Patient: sex F, age 58
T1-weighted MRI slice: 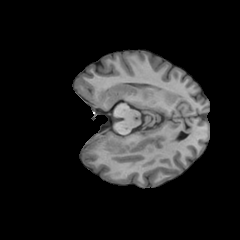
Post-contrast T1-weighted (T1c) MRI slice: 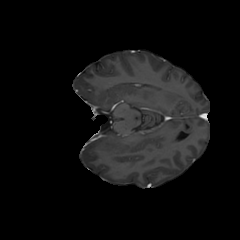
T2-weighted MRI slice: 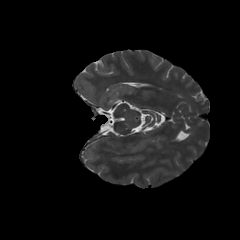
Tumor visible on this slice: no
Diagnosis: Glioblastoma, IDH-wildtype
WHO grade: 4